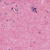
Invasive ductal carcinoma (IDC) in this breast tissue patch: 0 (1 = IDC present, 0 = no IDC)